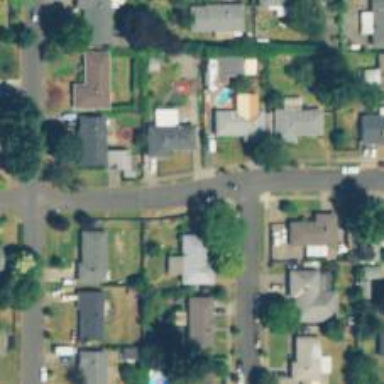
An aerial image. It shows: Residential road with sidewalk on the left.